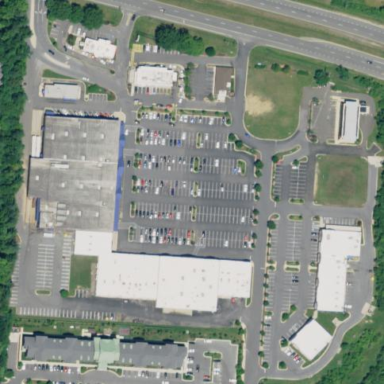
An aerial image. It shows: Retail area.